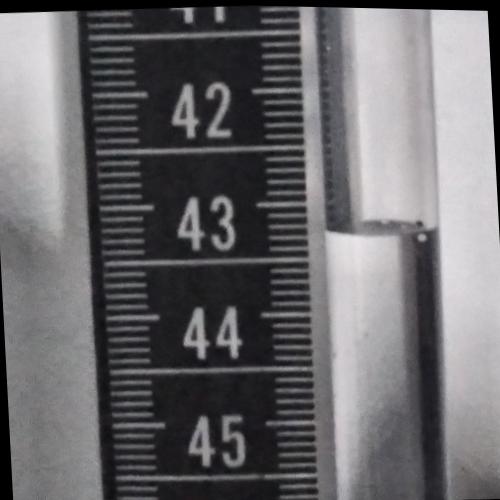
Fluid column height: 43.4 cm